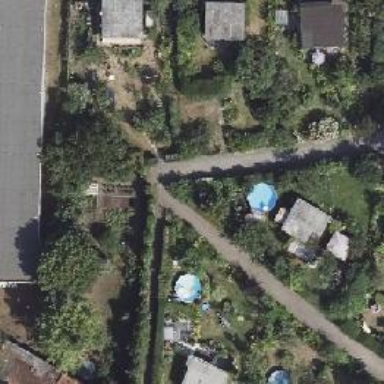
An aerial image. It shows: Fence surrounding allotments plot.